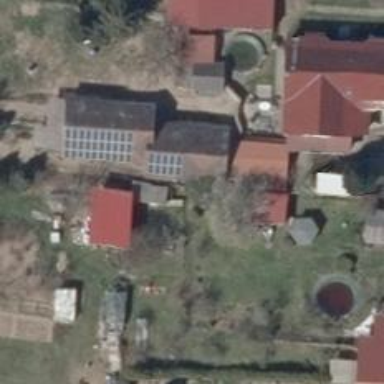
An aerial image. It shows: Small solar photovoltaic panel generator is producing electricity.